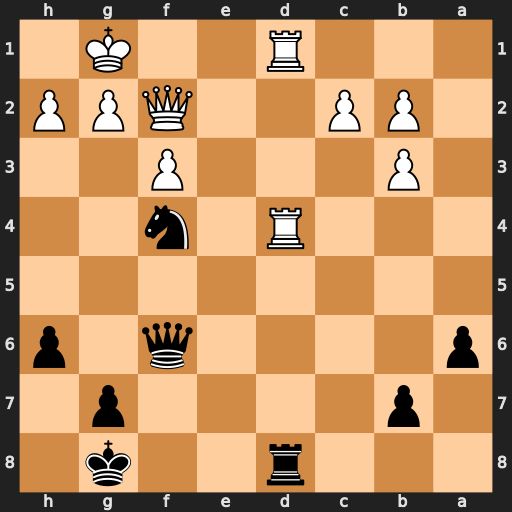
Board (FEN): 3r2k1/1p4p1/p4q1p/8/3R1n2/1P3P2/1PP2QPP/3R2K1
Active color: b
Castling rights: -
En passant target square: -
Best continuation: Rxd4 Rxd4 Qxd4 Qxd4 Ne2+ Kf2 Nxd4